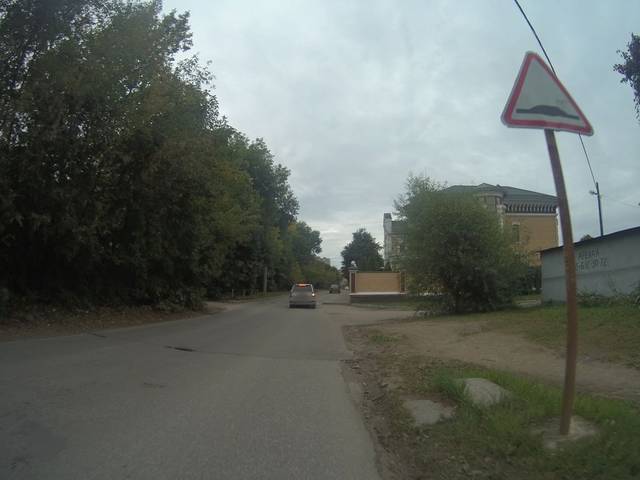
Region: Russia
Coordinates: 56.116, 40.368